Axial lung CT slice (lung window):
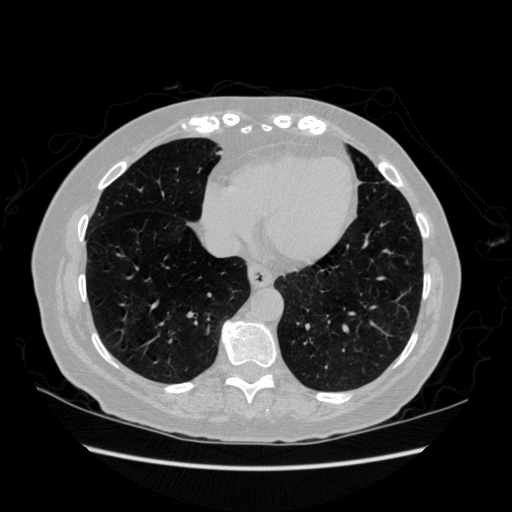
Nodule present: no